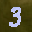
Label: 3